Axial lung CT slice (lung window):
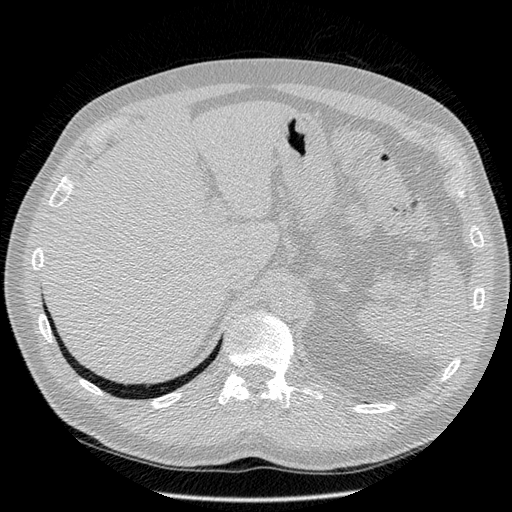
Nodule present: no